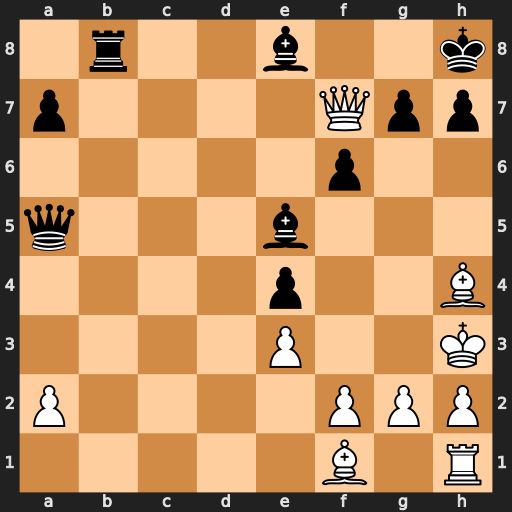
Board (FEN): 1r2b2k/p4Qpp/5p2/q3b3/4p2B/4P2K/P4PPP/5B1R
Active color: w
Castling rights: -
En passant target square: -
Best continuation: Qf8#